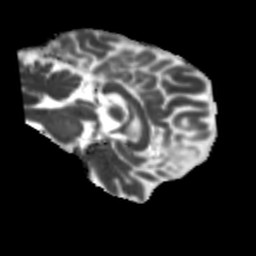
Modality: MD
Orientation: sagittal
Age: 50
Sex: female
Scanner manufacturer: siemens
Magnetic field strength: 3 T
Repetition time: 5.25 s
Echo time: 0.08 s